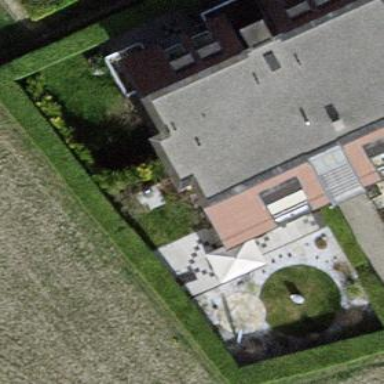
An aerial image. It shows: Garden enclosed by fence.